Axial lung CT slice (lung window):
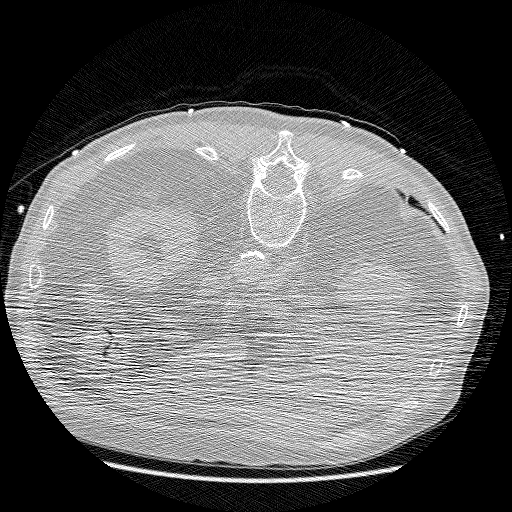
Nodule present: no